Brain MRI, t2w sequence, axial 2D slice.
Patient: age 55, sex F, weight 75 kg, height 1.7 m
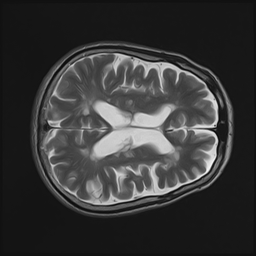